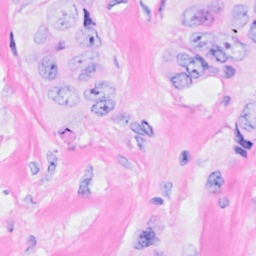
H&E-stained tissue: Breast